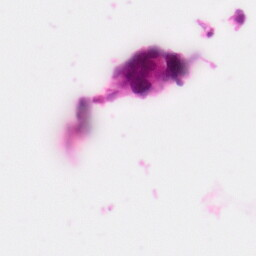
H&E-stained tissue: Colon